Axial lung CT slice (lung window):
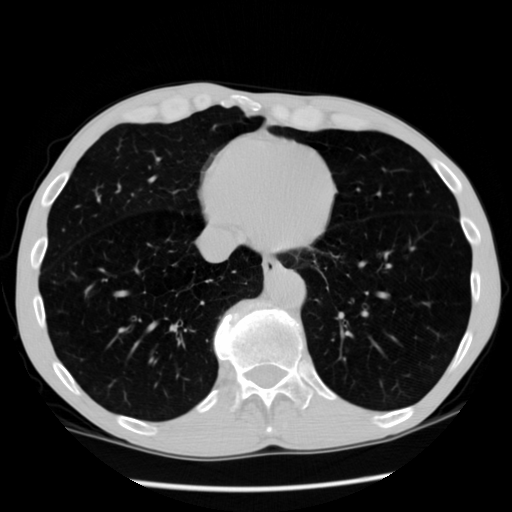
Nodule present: no